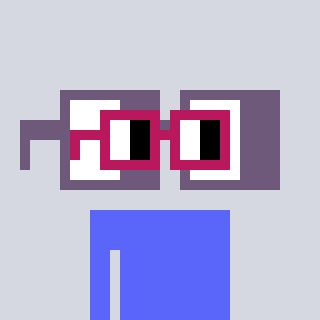
a pixel art character with square dark red glasses, a glasses-shaped head and a purple-colored body on a cool background